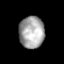
Tissue: prostate
Cell type: T cells
Senescence score: 0.3304
Nuclear area (px): 794
Mean DAPI intensity: 164.446